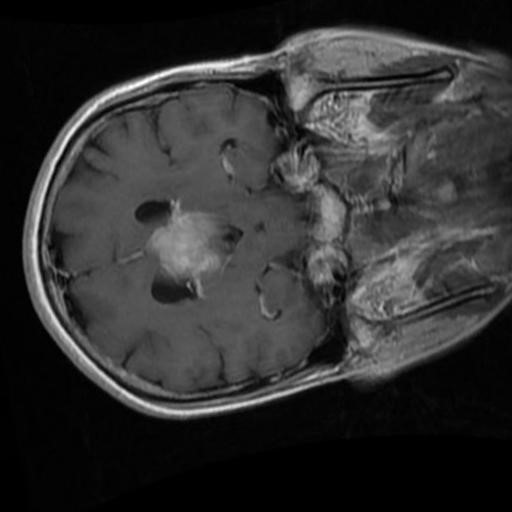
Label: brain_menin